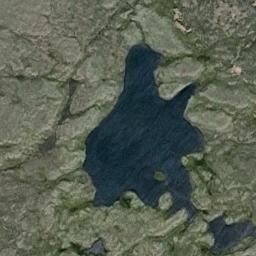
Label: lake